Chest X-ray. View position: AP
Patient age: 30
Patient sex: F
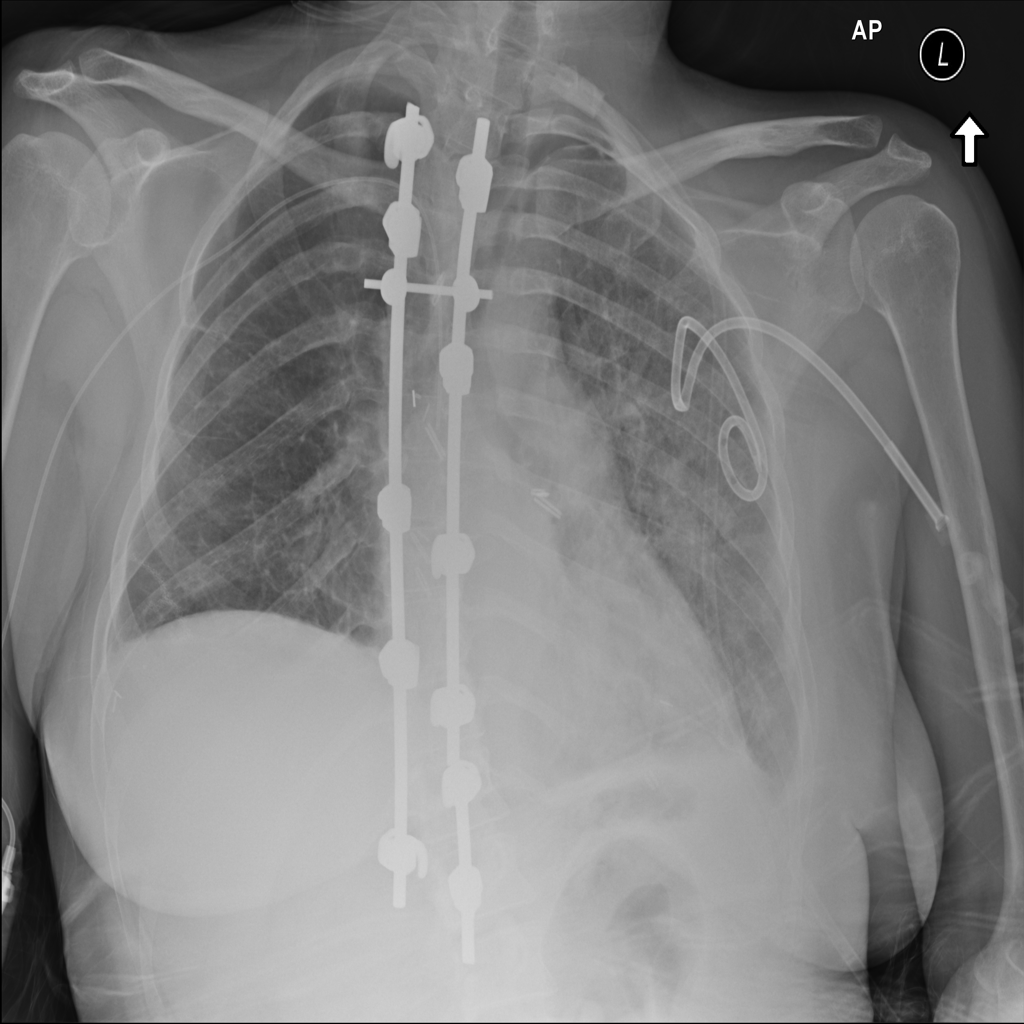
Finding: Pneumothorax